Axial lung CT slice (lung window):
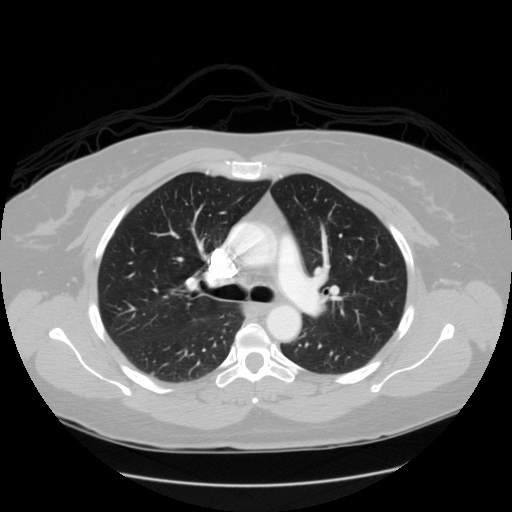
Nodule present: no